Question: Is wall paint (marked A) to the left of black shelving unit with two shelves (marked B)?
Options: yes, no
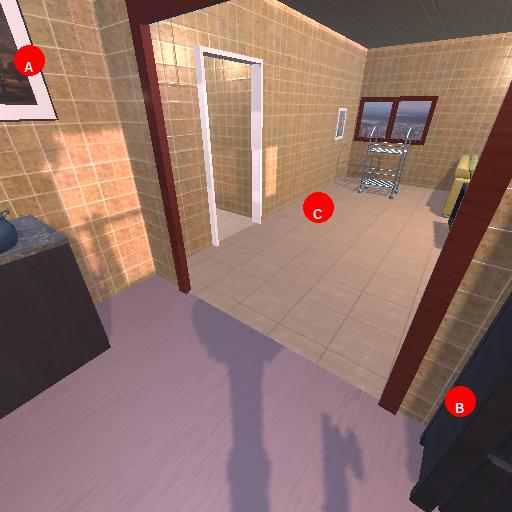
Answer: yes